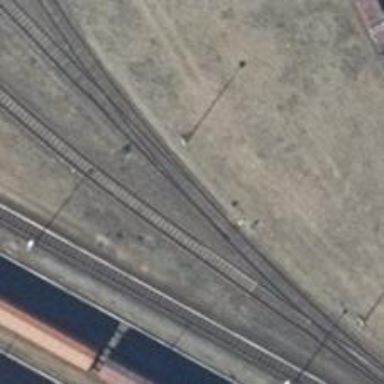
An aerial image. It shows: Railway switch.